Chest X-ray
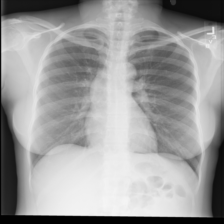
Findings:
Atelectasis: negative
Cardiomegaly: negative
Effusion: negative
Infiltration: negative
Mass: negative
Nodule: negative
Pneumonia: negative
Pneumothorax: negative
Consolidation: negative
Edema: negative
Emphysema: negative
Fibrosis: negative
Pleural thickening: negative
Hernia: negative